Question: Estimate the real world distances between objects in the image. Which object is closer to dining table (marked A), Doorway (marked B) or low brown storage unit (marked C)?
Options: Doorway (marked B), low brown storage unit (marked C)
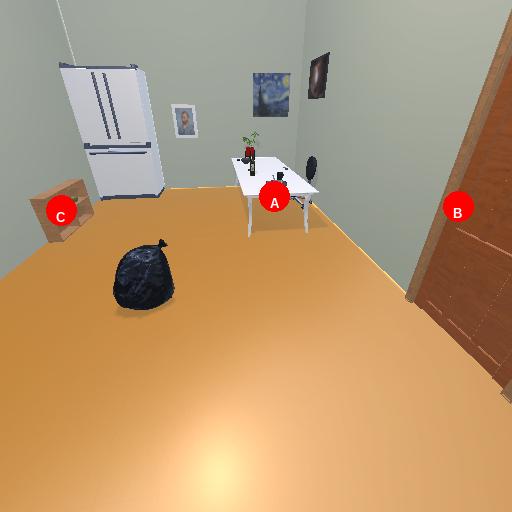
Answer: Doorway (marked B)